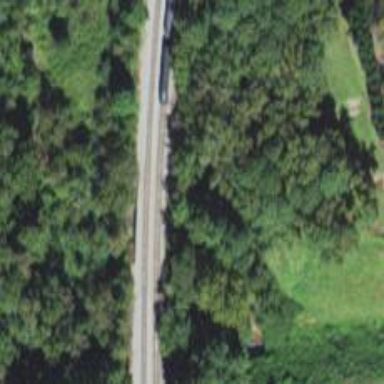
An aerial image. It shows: Railway bridge over siding rail service.